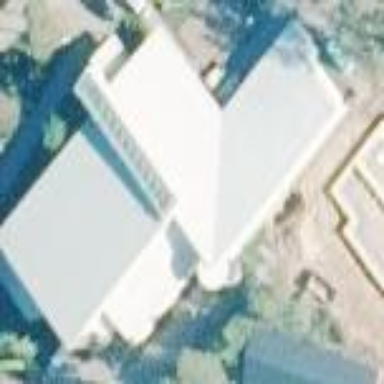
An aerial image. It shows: Public building within sports center.